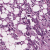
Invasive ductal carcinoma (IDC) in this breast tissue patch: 1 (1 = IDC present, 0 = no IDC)